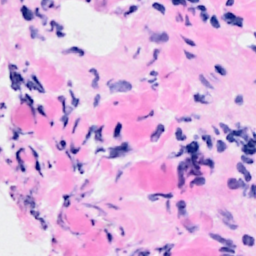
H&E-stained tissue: Breast